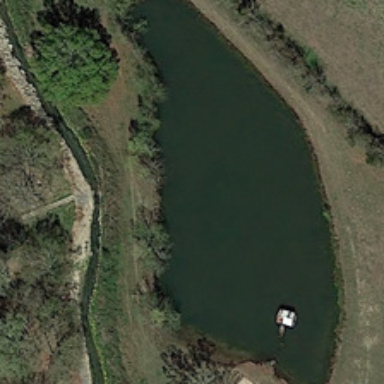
Some green trees are around an irregular pond .